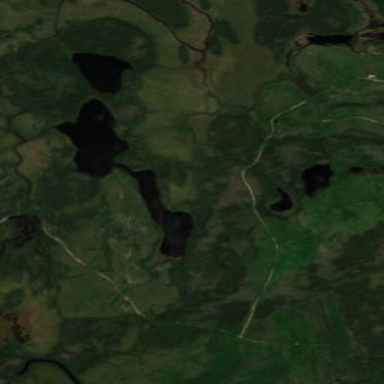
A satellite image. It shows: Serene lake surrounded by nature.